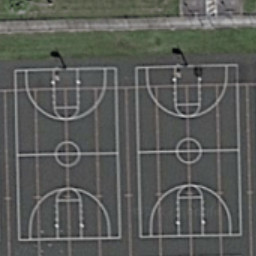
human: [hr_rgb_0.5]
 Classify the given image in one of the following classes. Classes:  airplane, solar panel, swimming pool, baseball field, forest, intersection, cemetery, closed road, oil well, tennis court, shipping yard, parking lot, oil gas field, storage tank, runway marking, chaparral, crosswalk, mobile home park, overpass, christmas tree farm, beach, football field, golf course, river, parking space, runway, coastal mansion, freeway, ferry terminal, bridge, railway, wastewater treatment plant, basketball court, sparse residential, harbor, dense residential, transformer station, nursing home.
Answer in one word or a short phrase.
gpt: basketball court